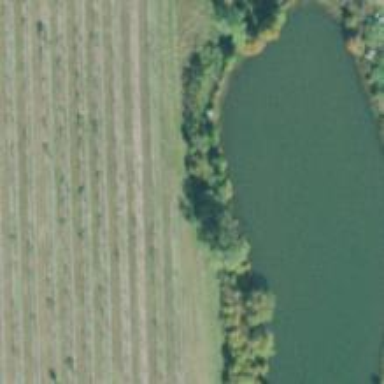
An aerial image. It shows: Serene pond surrounded by nature.